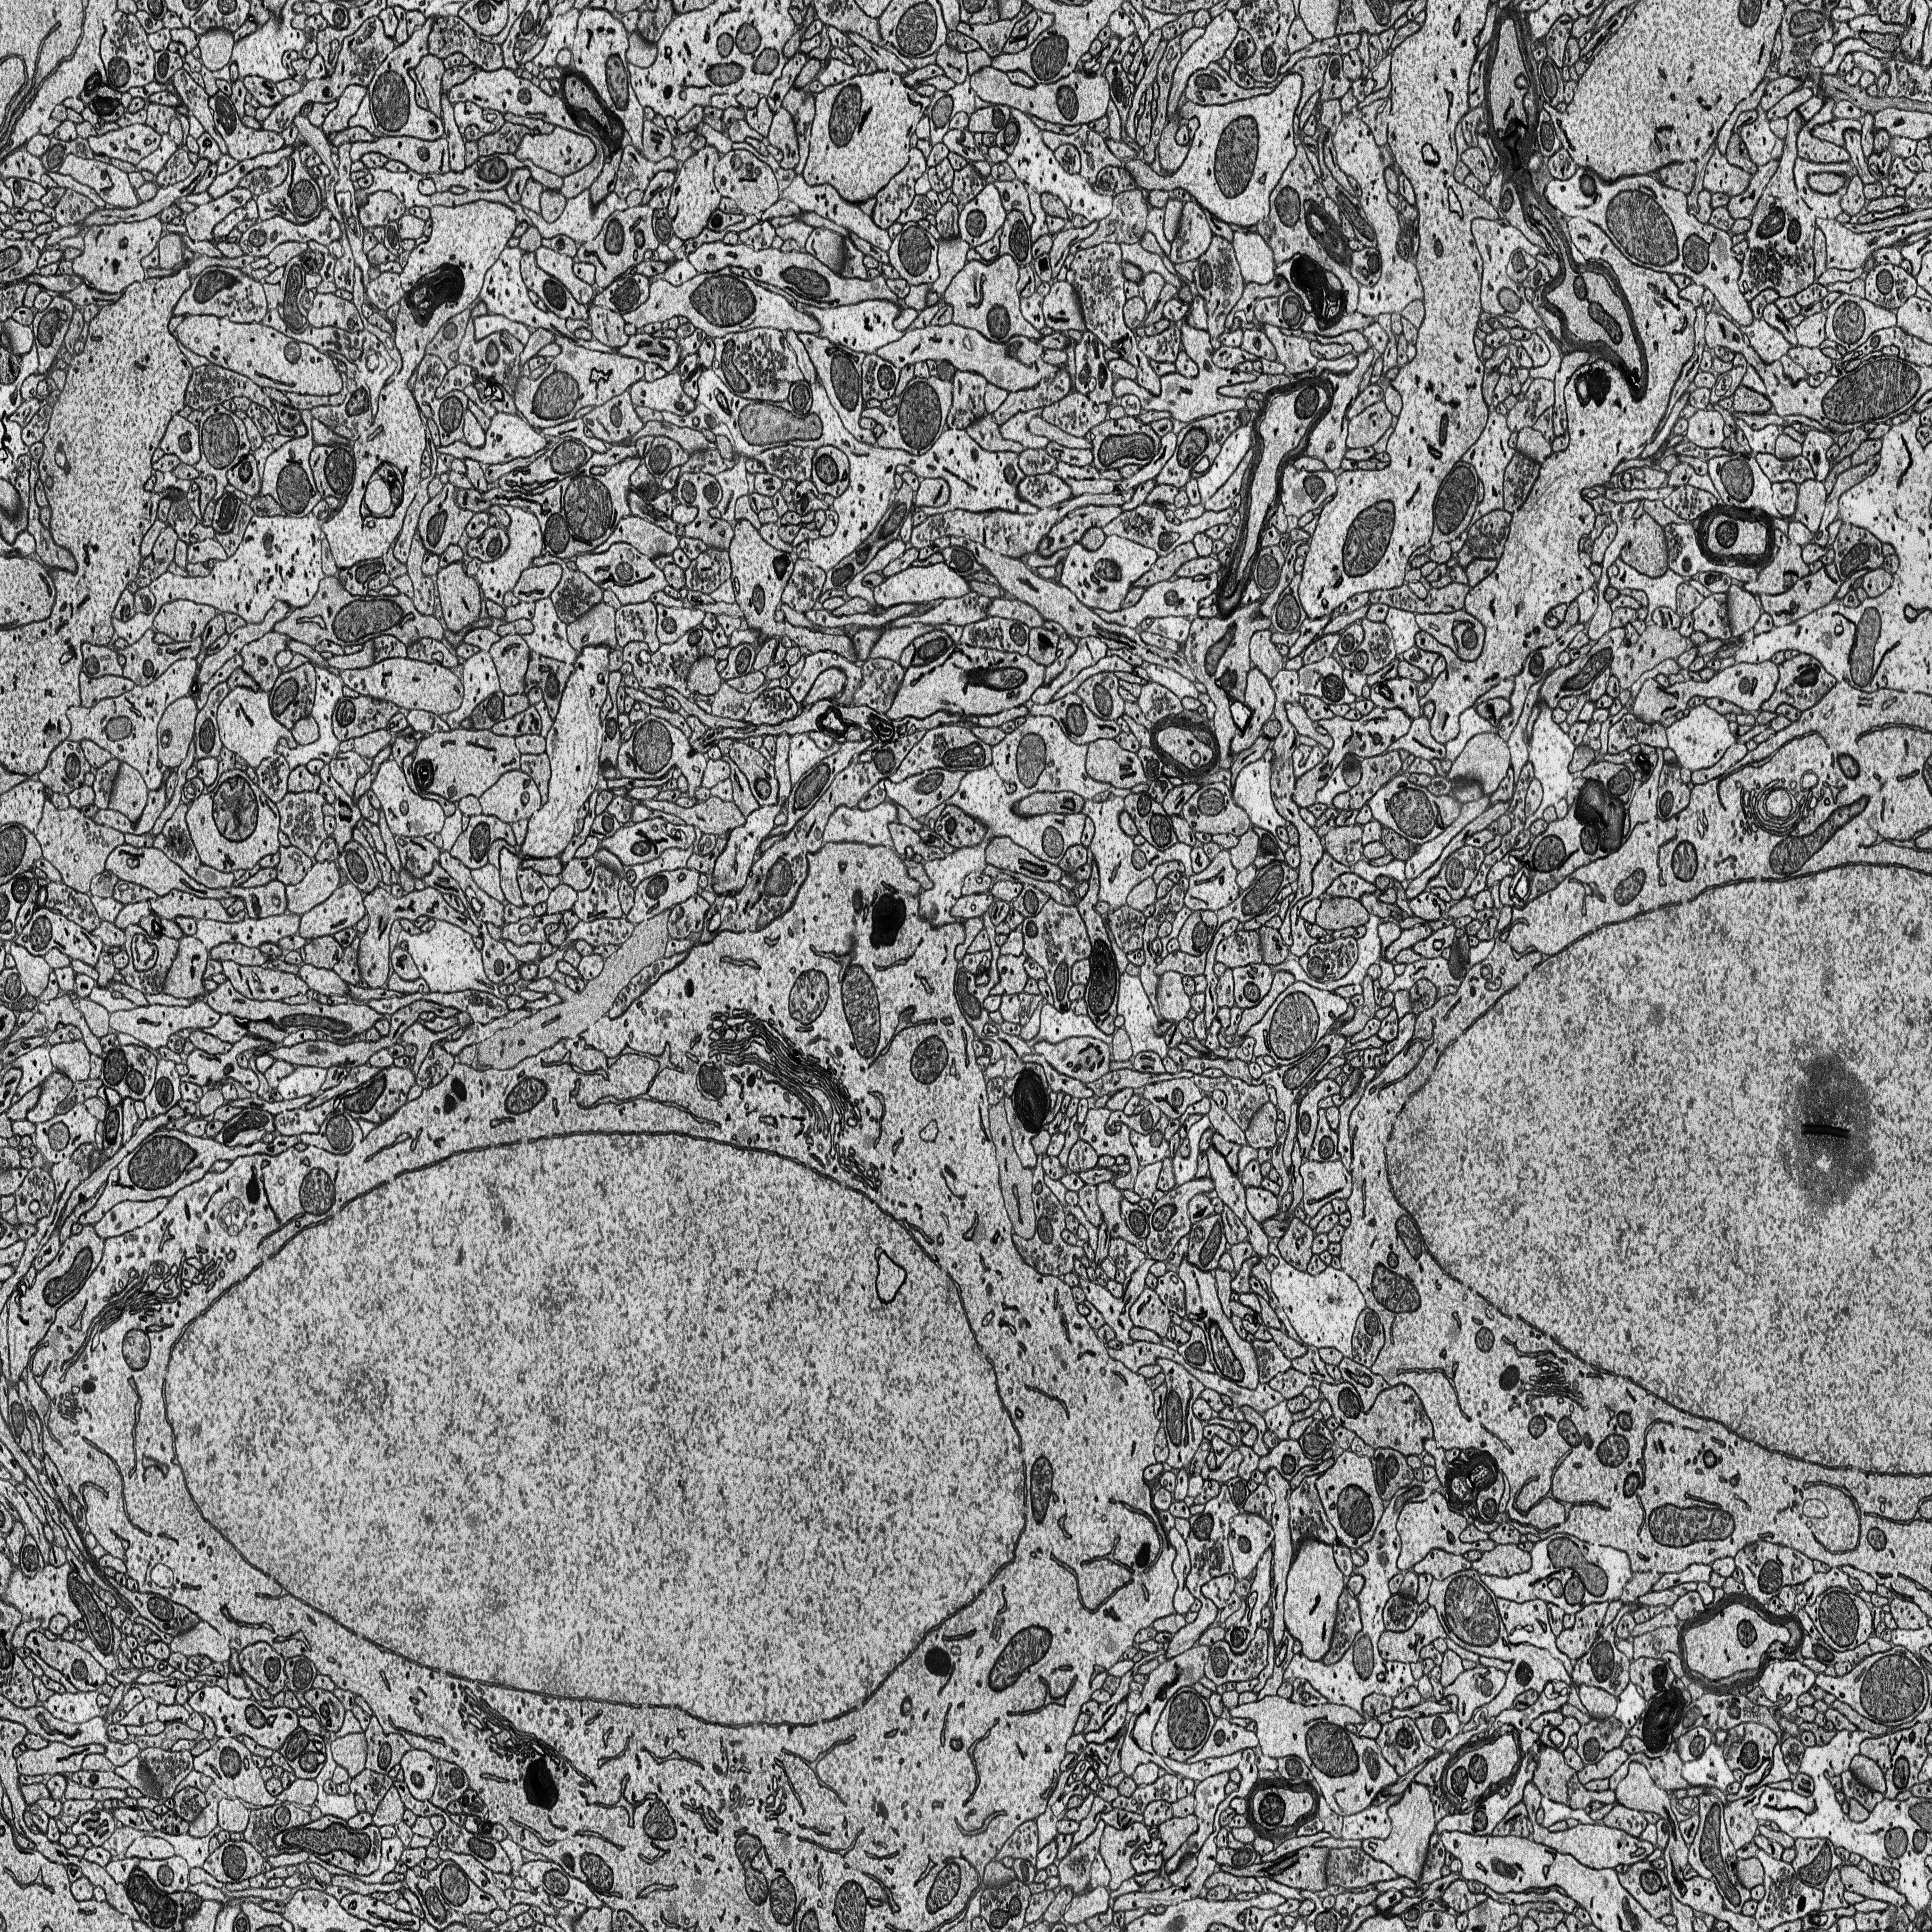
Electron microscopy slice of rat cortex tissue
Slice depth (z): 338
Mitochondria instances in slice: 373